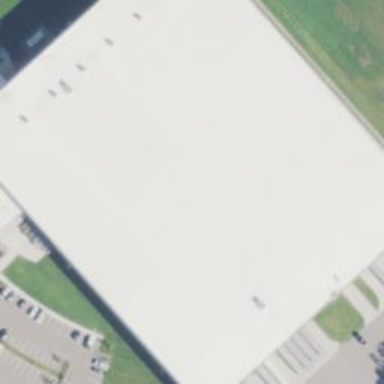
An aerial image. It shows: Trade warehouse building.